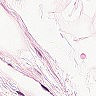
Metastatic tissue present: no